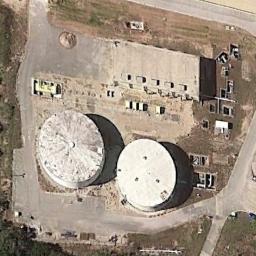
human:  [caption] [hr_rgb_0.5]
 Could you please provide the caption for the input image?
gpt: There are two storage tanks on the grass .

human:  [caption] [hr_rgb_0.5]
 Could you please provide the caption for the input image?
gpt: There are many different sized storage tanks and many buildings in the factory .

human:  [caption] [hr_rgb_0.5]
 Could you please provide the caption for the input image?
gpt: Here are two rows of white storage tanks .

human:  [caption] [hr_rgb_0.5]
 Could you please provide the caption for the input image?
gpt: The storage tanks are surrounded by grass .

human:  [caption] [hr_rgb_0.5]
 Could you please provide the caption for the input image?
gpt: There are two storage tanks next to each other .